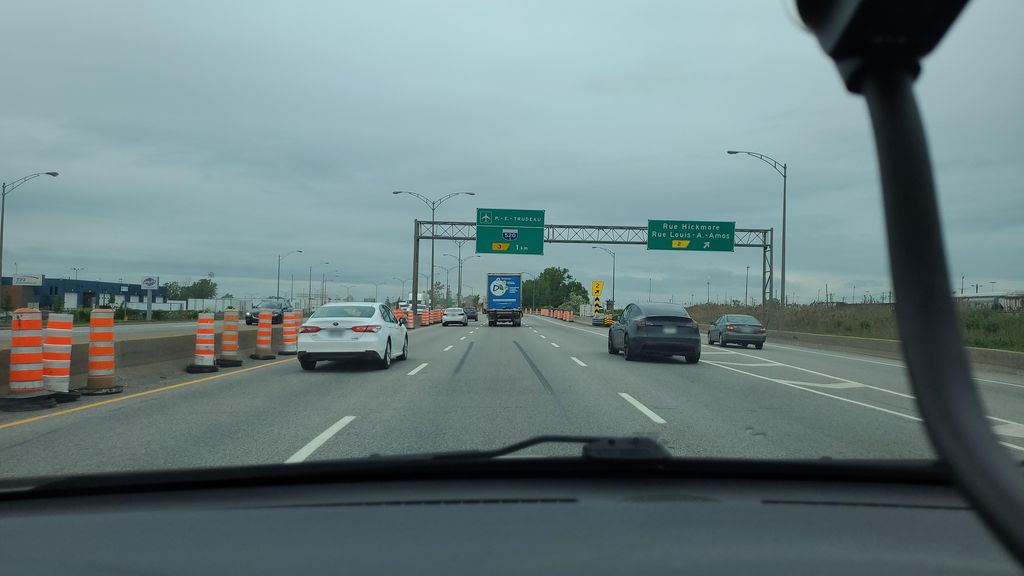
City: montreal